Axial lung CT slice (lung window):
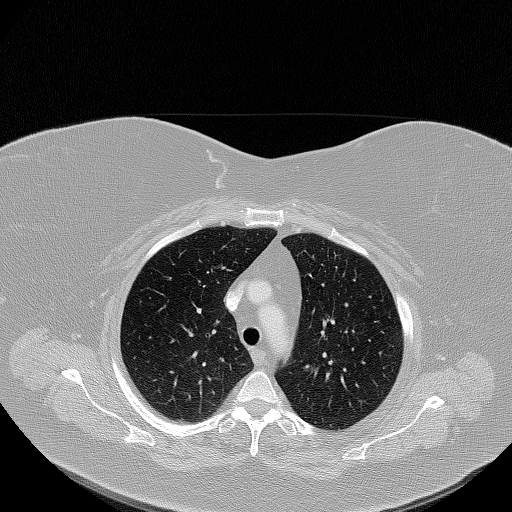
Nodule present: no